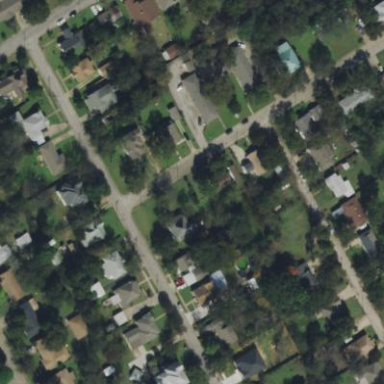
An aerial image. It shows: Residential area composed of single-family homes.